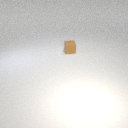
small brown rubber cube